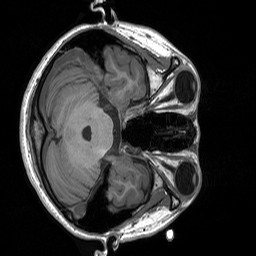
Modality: T1w
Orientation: axial
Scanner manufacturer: siemens
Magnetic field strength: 3 T
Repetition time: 1.76 s
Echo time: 0.0022 s